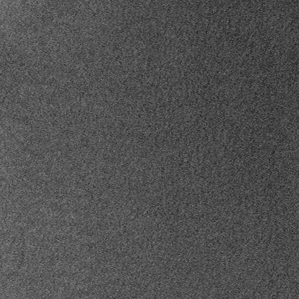
Label: frost